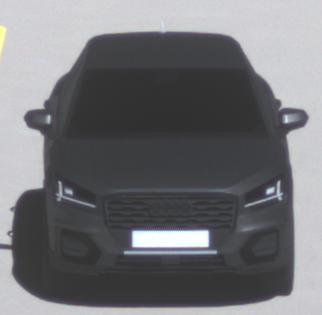
Make: Audi
Model: Q2
Model produced from: 2016
Model produced until: 2020
Doors: 5
Color: gray
Road condition: dry road
Daytime: morning or afternoon
Contrast: high contrast